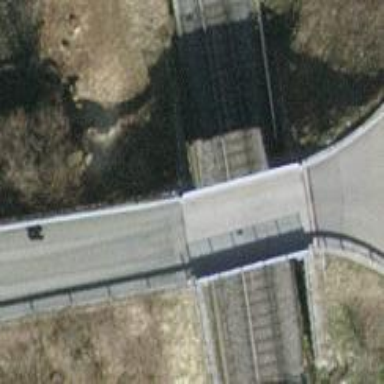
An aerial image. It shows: Unclassified road on asphalt surface crossing viaduct.